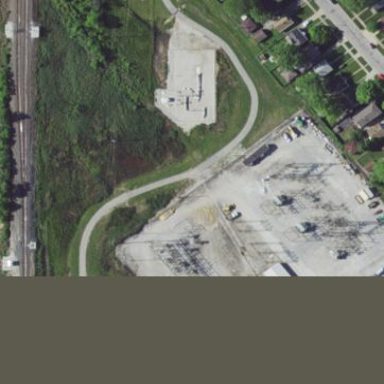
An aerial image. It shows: Outdoor substation at the transmission level.